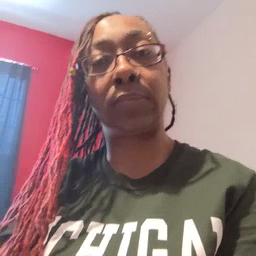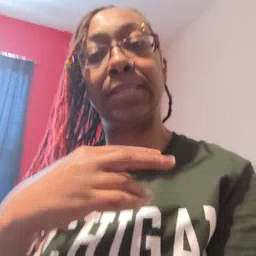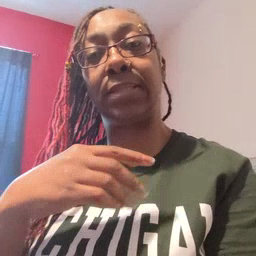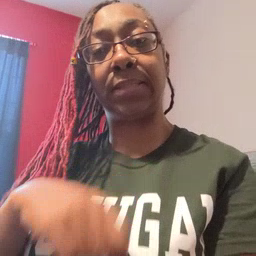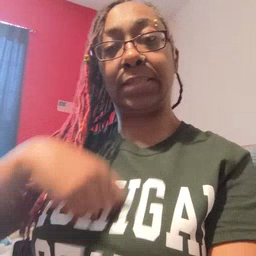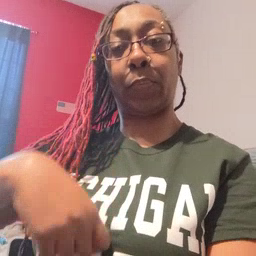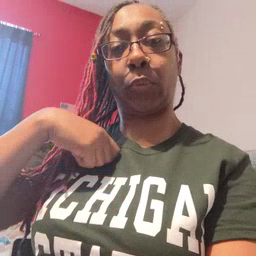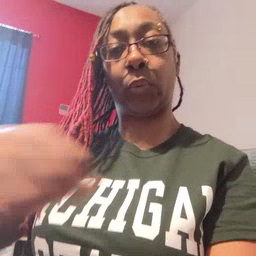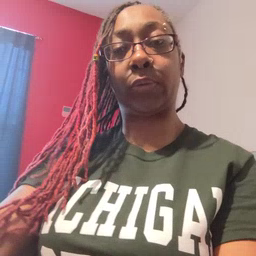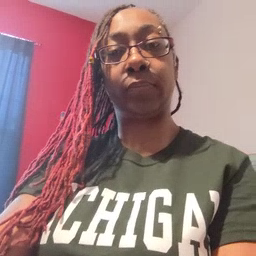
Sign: zipper